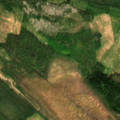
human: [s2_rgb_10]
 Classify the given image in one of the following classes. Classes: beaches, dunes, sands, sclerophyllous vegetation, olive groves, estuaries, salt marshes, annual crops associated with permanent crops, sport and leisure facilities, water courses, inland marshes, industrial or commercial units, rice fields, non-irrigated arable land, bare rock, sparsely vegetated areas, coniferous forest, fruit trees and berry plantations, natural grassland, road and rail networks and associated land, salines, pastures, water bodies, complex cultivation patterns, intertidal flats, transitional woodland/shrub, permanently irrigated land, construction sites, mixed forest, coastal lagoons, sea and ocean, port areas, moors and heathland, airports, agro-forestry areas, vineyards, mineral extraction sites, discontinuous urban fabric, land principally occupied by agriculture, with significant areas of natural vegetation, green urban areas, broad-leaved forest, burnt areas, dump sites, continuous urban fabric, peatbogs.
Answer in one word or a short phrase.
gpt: coniferous forest, mixed forest, transitional woodland/shrub